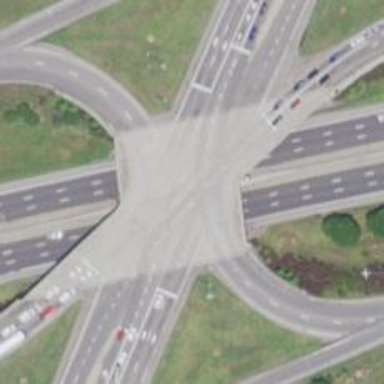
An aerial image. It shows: Asphalt bridge on motorway link within junction.